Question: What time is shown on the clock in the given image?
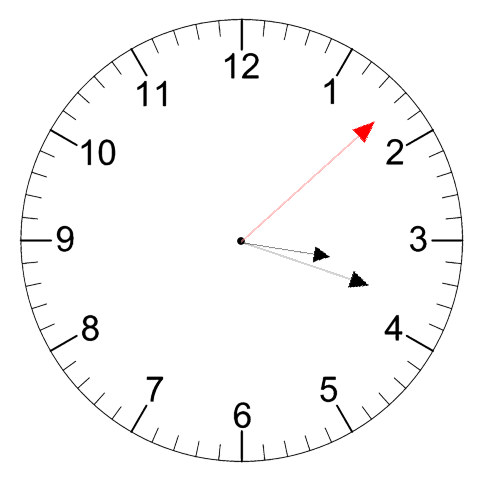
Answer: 03:18:08